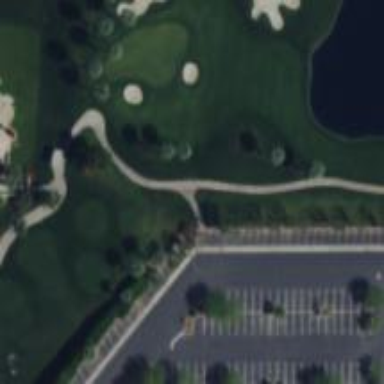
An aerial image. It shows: Service road designated as golf cart path.